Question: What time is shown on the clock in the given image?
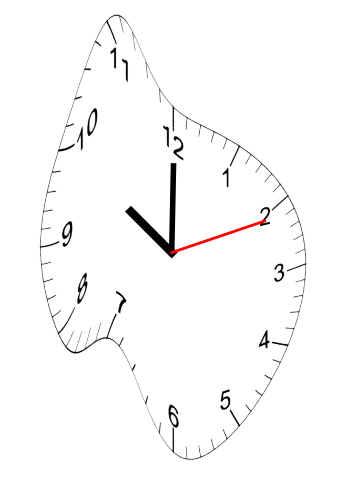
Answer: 10:00:11